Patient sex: F
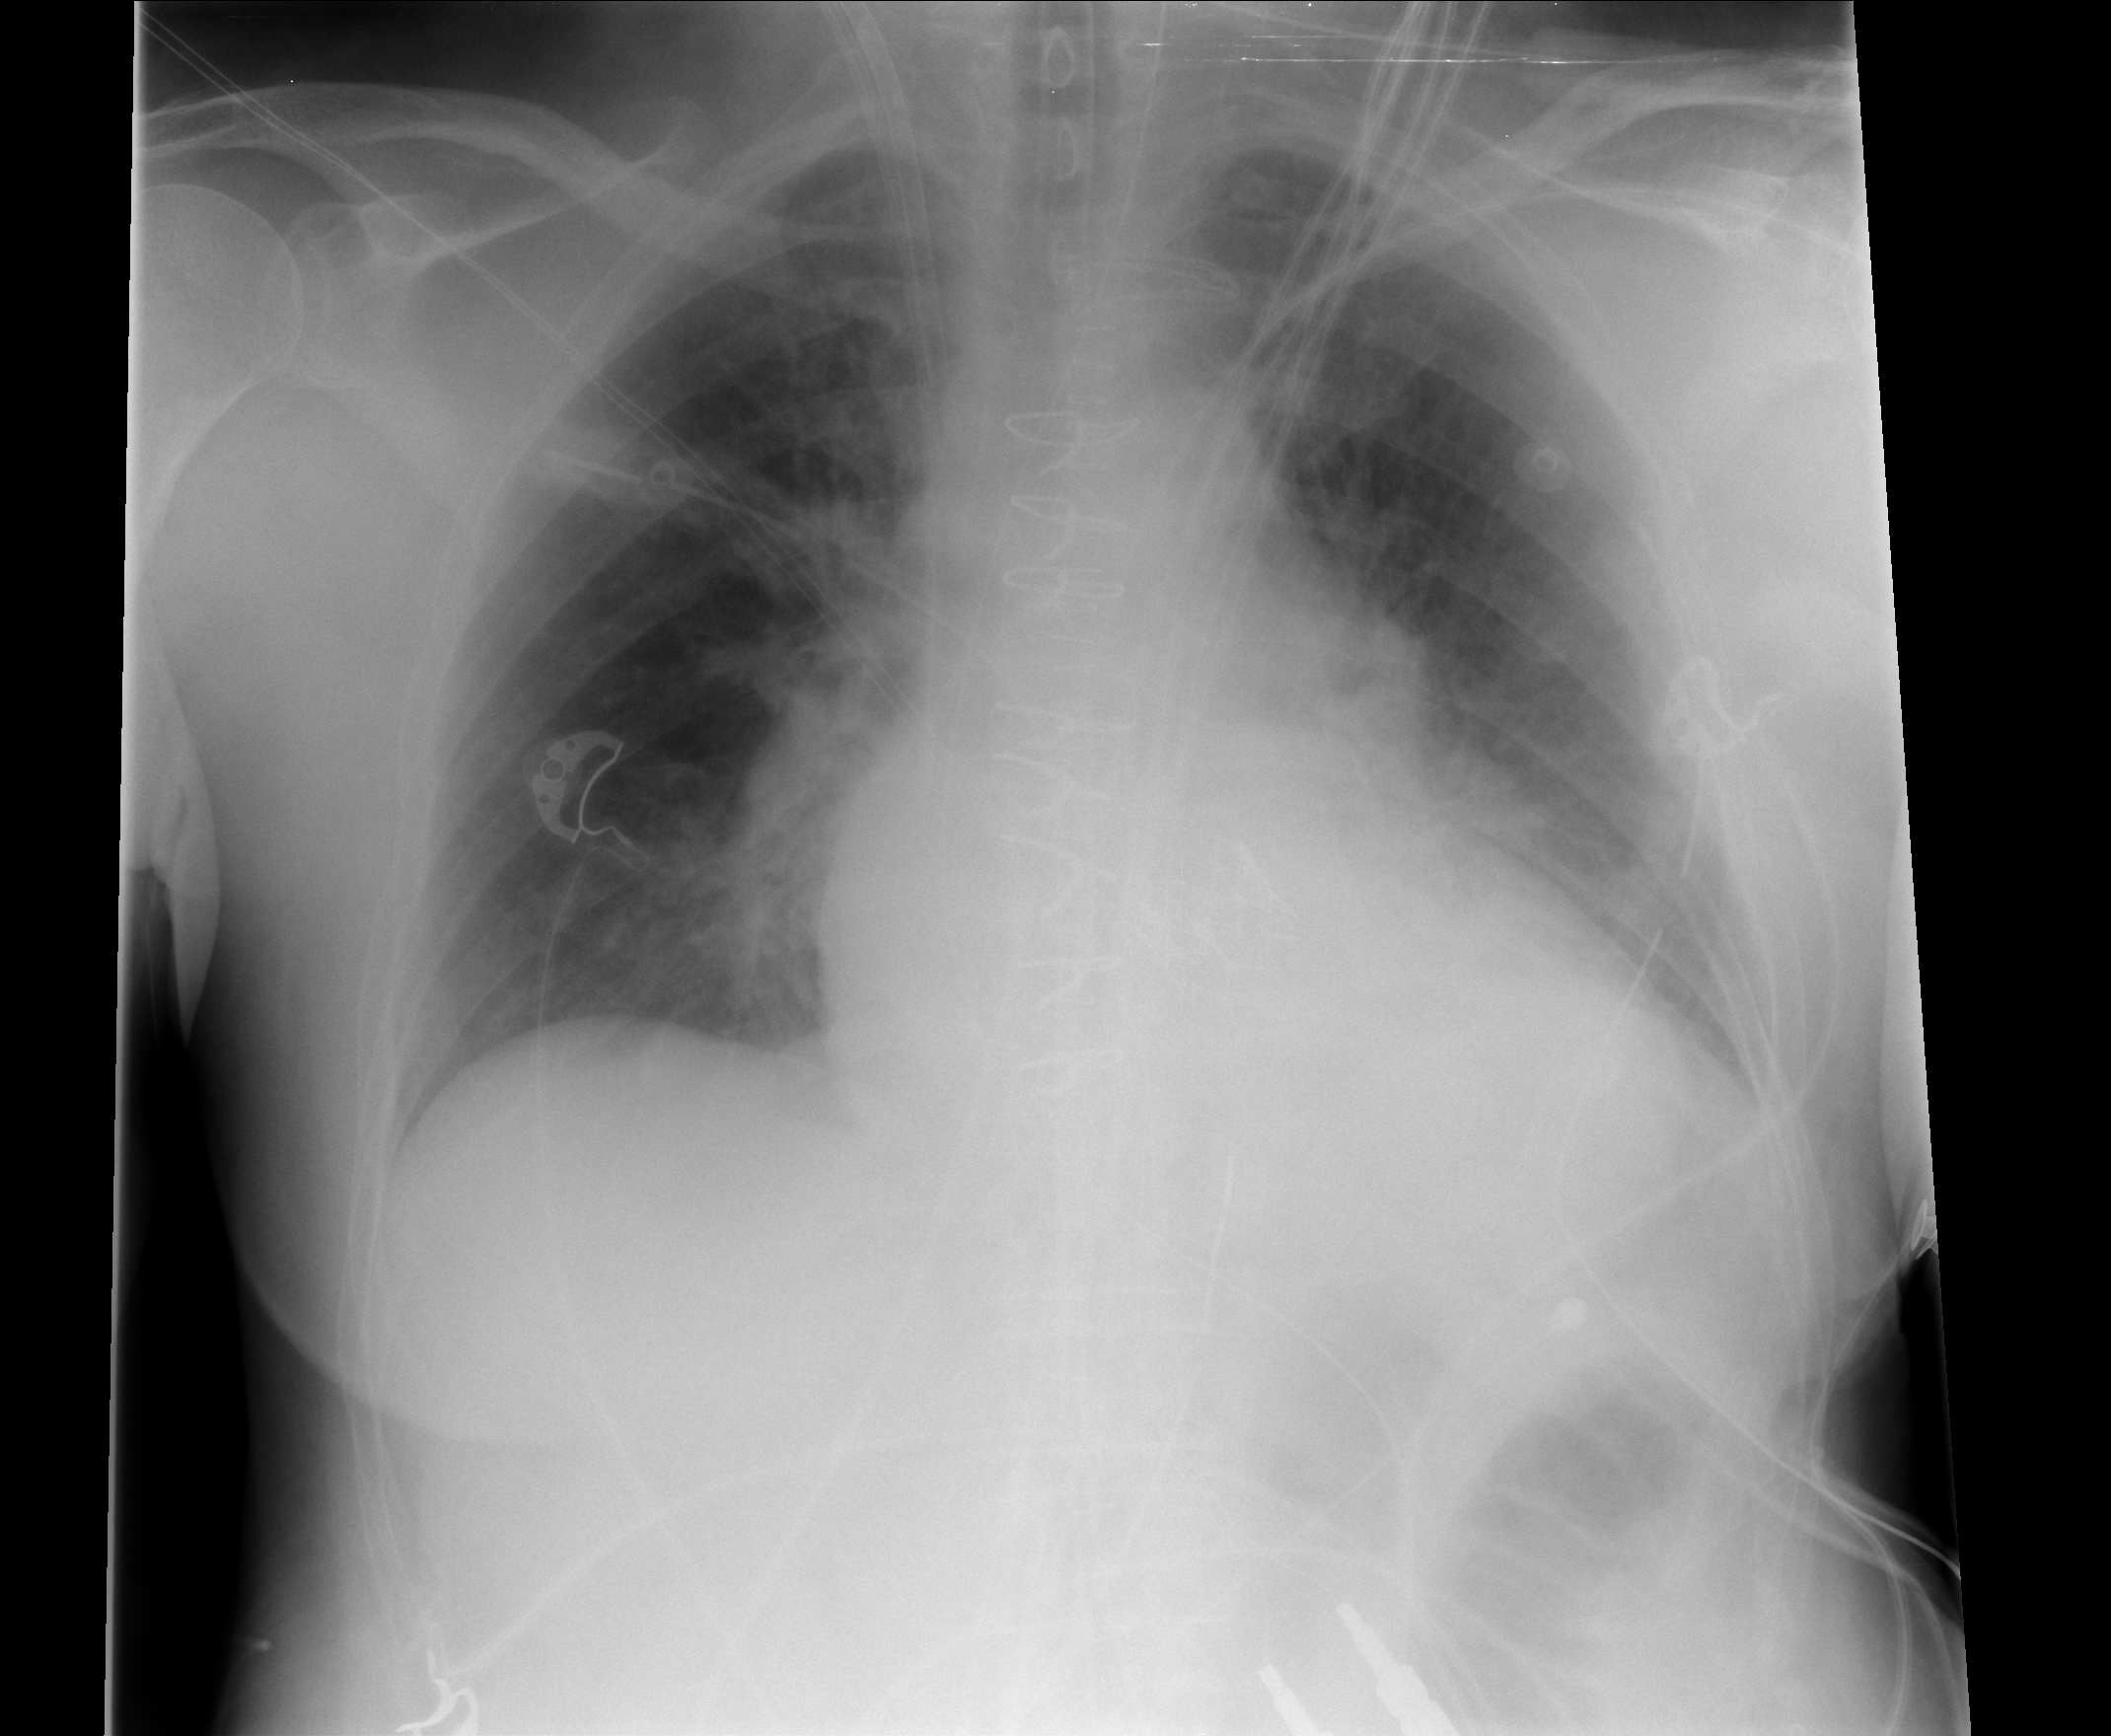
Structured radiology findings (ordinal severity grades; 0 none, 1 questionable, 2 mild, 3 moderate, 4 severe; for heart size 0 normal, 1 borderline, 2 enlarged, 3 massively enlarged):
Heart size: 2
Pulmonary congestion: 2
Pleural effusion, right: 0
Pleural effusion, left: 2
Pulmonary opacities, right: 0
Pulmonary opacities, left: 0
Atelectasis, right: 0
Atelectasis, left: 2